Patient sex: M
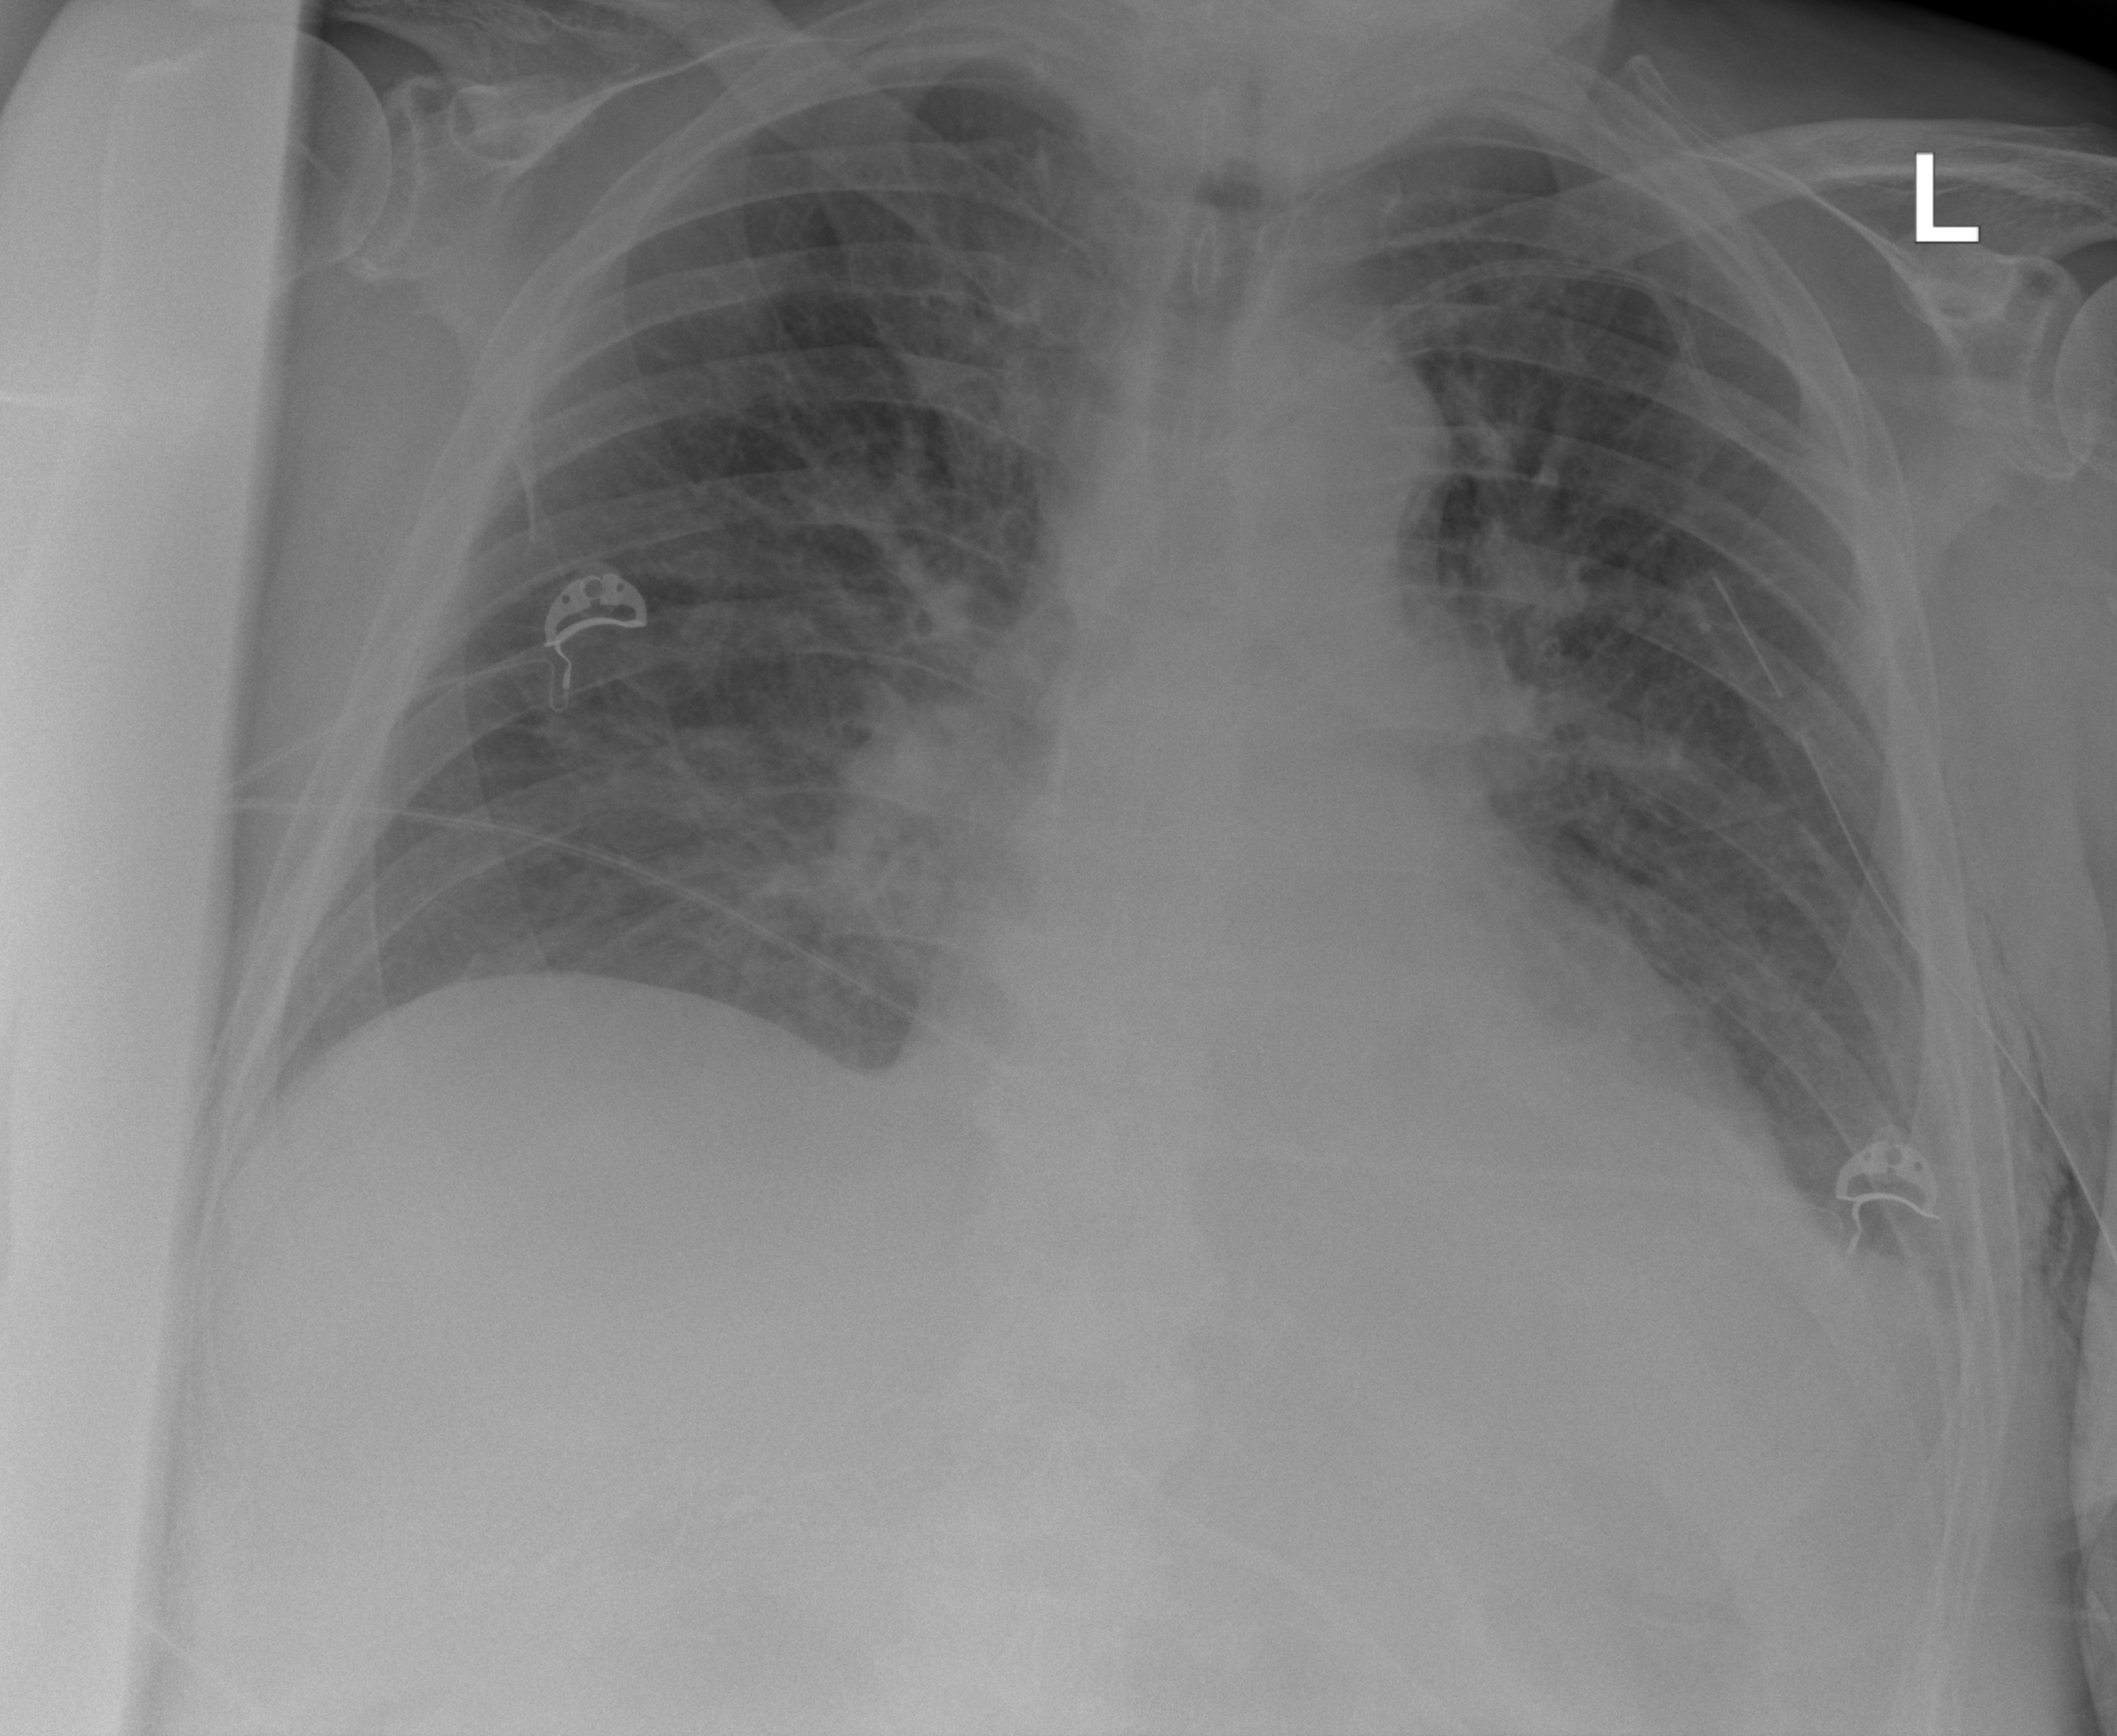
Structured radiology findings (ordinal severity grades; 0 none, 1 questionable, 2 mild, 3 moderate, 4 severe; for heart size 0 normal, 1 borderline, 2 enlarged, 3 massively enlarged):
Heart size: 0
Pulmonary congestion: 2
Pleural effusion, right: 2
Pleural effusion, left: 2
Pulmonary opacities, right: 0
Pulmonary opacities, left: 0
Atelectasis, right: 0
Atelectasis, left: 2